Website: lowes
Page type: billing-address
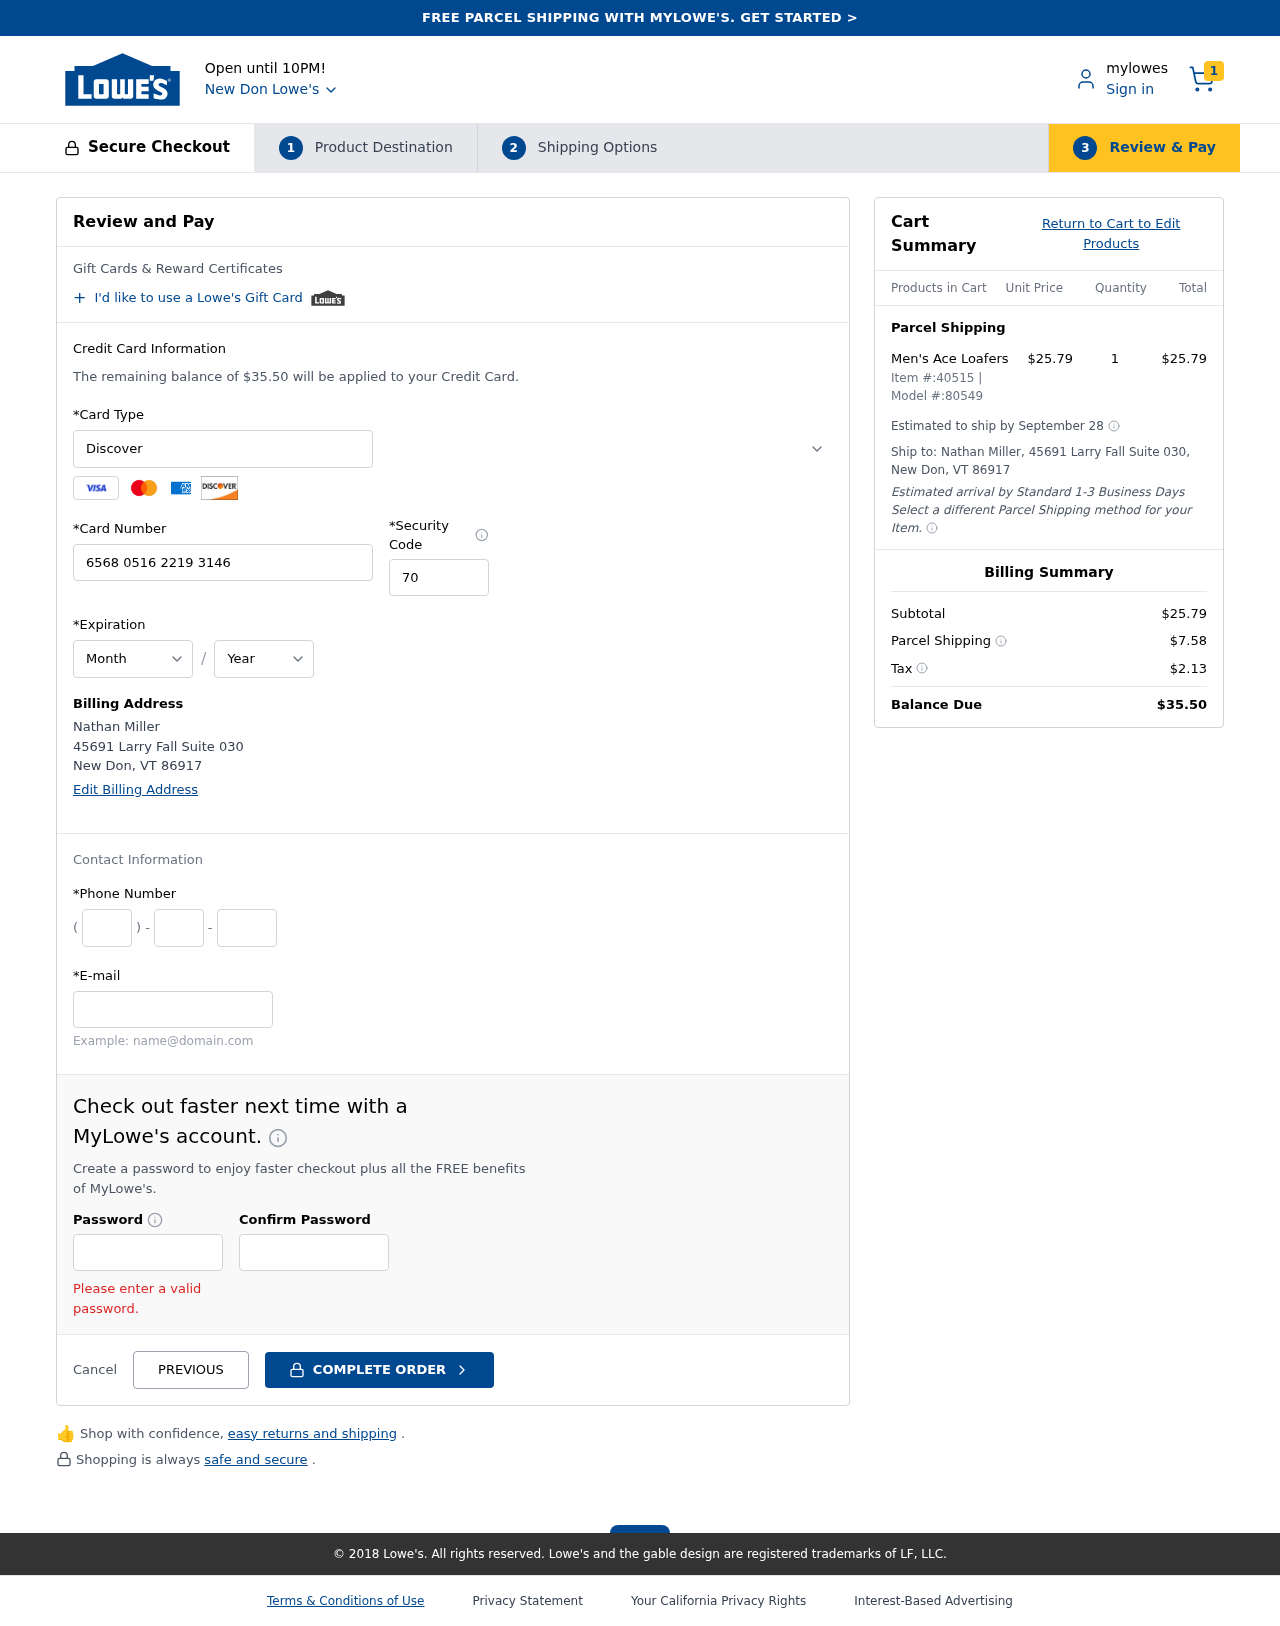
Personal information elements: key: PII_CARD_CVV
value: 700
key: PII_CARD_EXPIRY_MONTH
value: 04
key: PII_CARD_EXPIRY_YEAR
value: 30
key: PII_CARD_NUMBER
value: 6568 0516 2219 3146
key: PII_CARD_TYPE
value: Discover
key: PII_CITY
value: New Don
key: PII_CITY_STATE_ZIP
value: New Don, VT 86917
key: PII_EMAIL
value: nathanmiller@yahoo.com
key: PII_FULLNAME
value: Nathan Miller
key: PII_PHONE_AREA
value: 575
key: PII_PHONE_PREFIX
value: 554
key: PII_PHONE_SUFFIX
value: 7364
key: PII_STREET
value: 45691 Larry Fall Suite 030
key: PII_FULLNAME2
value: Nathan Miller
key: PII_STREET2
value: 45691 Larry Fall Suite 030
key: PII_CITY_STATE_ZIP2
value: New Don, VT 86917
Product elements: key: PRODUCT1_NAME
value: Men's Ace Loafers
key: PRODUCT1_PRICE
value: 25.79
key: PRODUCT1_QUANTITY
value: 1
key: PRODUCT_ITEM_NUMBER
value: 40515
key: PRODUCT_MODEL_NUMBER
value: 80549
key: PRODUCT1_LINE_TOTAL
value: $25.79
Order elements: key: ORDER_NUM_ITEMS
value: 1
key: ORDER_TOTAL
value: $35.50
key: ORDER_SHIPPING_DATE
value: September 28
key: ORDER_SUBTOTAL
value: $25.79
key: ORDER_SHIPPING_COST
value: $7.58
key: ORDER_TAX
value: $2.13